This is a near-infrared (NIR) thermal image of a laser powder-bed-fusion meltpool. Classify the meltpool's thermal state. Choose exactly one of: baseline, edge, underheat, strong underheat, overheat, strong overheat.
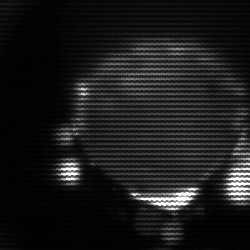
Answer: edge